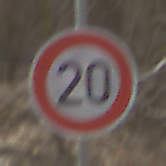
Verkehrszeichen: Geschwindigkeit20
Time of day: MorningAfternoon
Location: Outdoor (Nature)
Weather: Clear
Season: Winter
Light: Natural